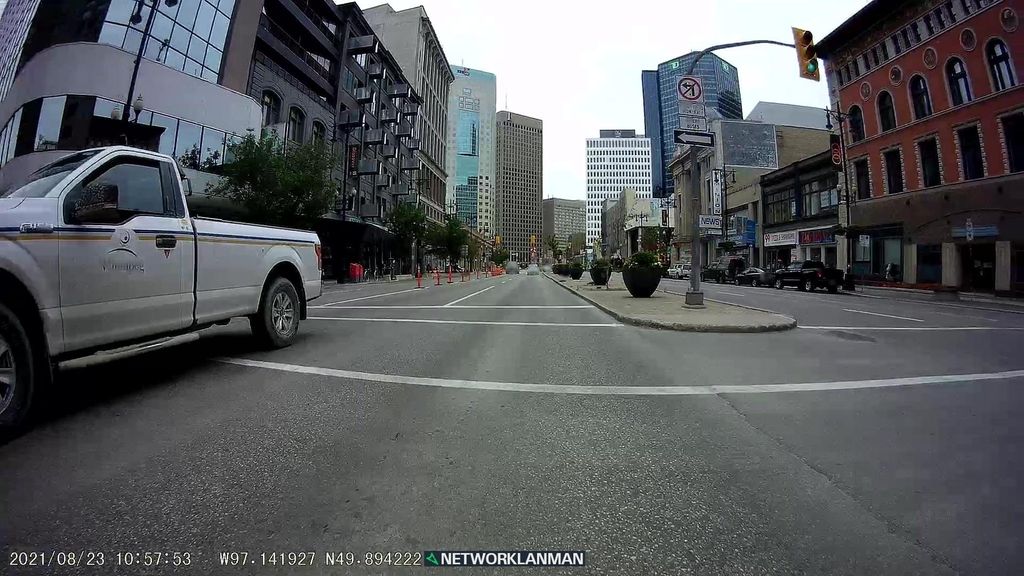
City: winnipeg